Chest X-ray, AP view. Patient: 66 years old, sex M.
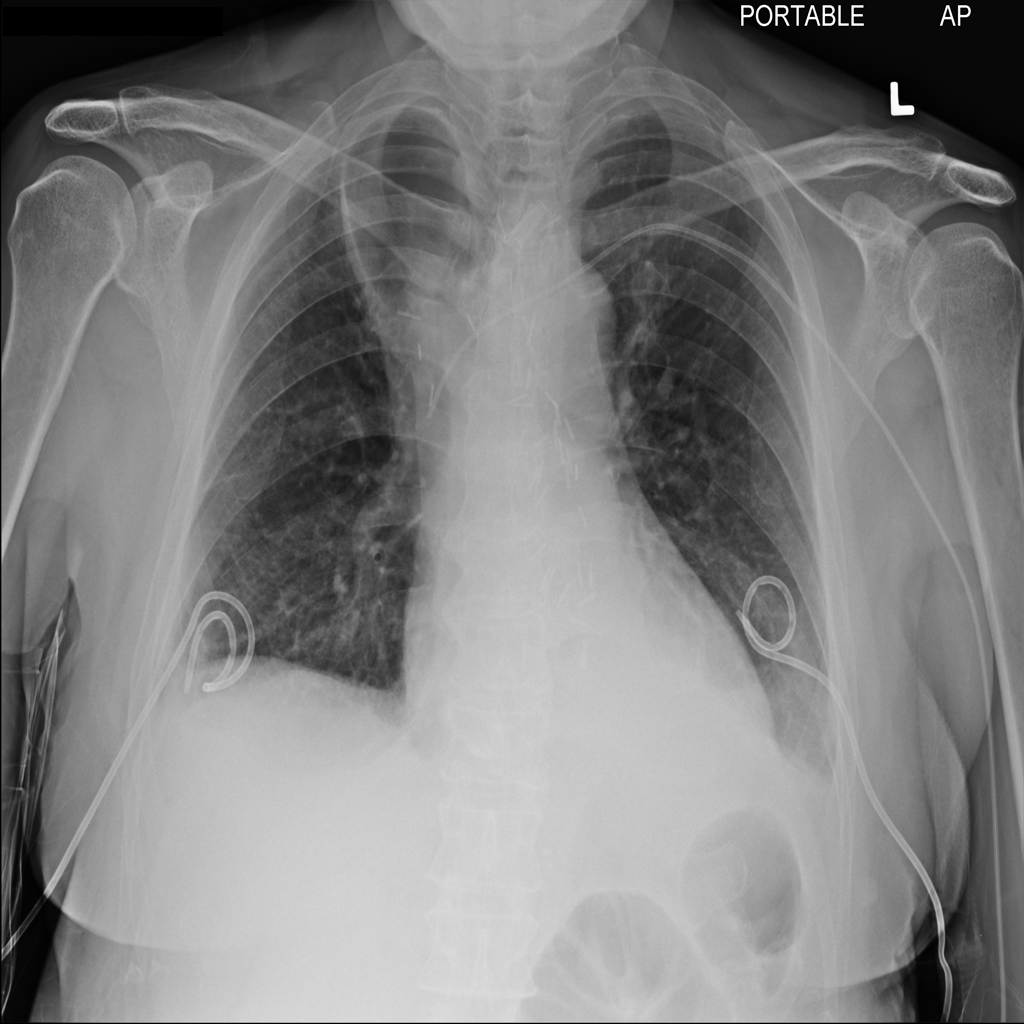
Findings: Effusion